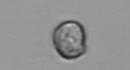
Label: Dinophyceae